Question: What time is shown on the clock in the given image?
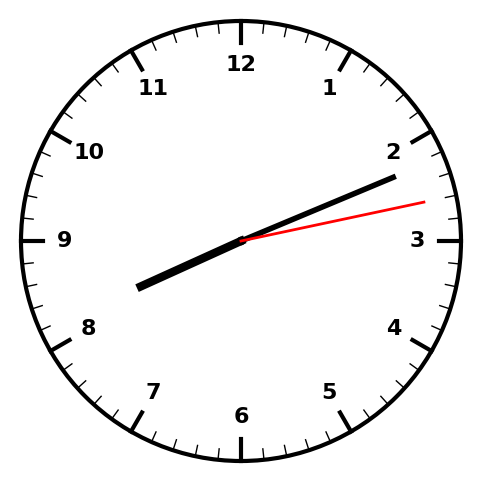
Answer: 08:11:13